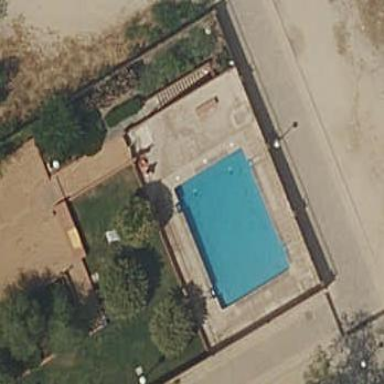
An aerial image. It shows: Swimming pool located in leisure land.